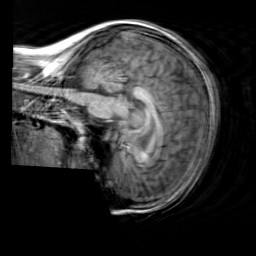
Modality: T1w
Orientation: sagittal
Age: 28
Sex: female
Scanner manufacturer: siemens
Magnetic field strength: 3 T
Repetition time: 2.3 s
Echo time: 0.00303 s